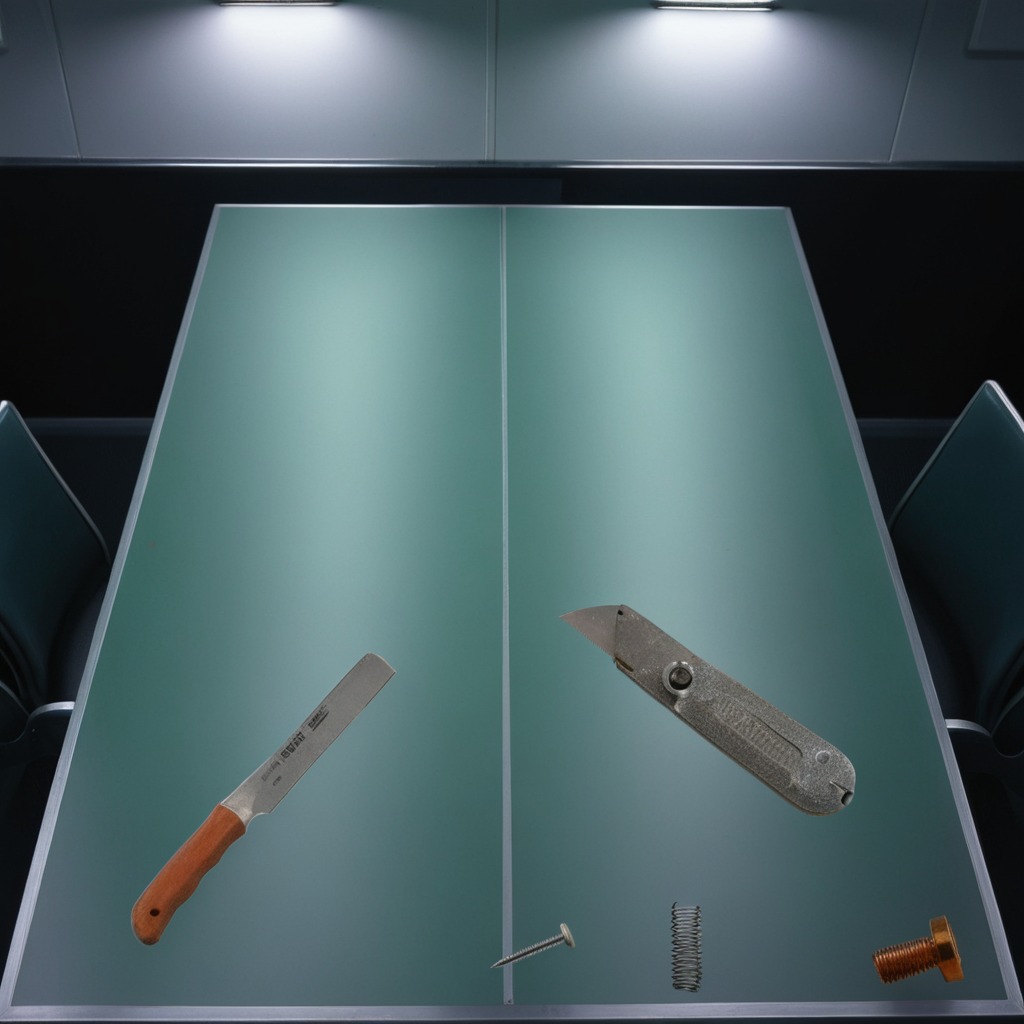
A metal machine screw, an iron nail, a coiled metal spring, and a handheld metal saw are lying on the clean empty table in a railway signal maintenance room.